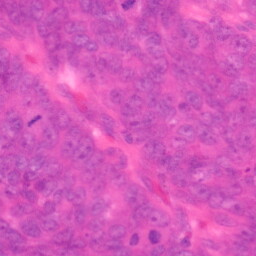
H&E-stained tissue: Colon